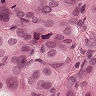
Metastatic tissue present: yes